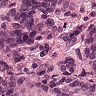
Metastatic tissue present: yes